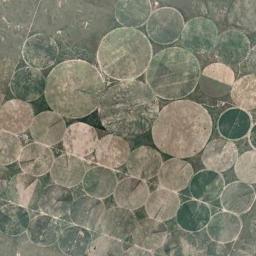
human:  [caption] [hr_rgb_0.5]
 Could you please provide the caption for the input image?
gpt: There are many light green circle farmland .

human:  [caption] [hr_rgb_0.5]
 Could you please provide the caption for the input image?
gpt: Several green and khaki circular farmlands with different radii are neatly arranged on the ground .

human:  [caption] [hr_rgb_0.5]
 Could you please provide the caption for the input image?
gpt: Circular fields vary in size .

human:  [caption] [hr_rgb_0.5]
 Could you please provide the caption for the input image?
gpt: Many dense, Dark green, Light green and tan mixed neatly arranged circular farmland .

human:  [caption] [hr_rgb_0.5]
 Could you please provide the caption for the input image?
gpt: There are dozens of circular farmlands of different sizes distributed neatly .